Field crop: tomato
Growth stage: 1
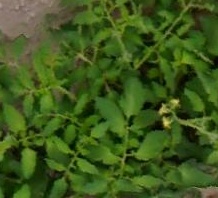
Species: tomato